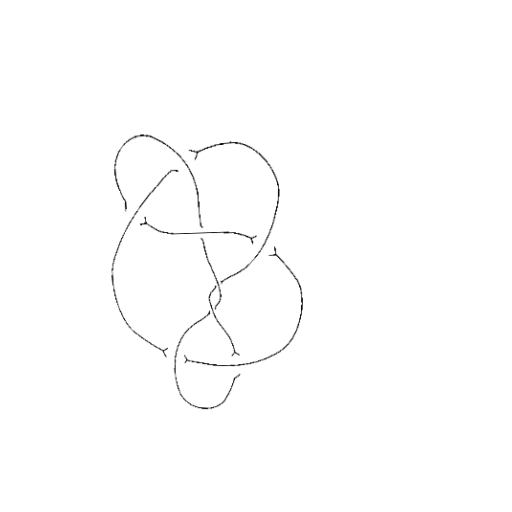
Crossing number: 8